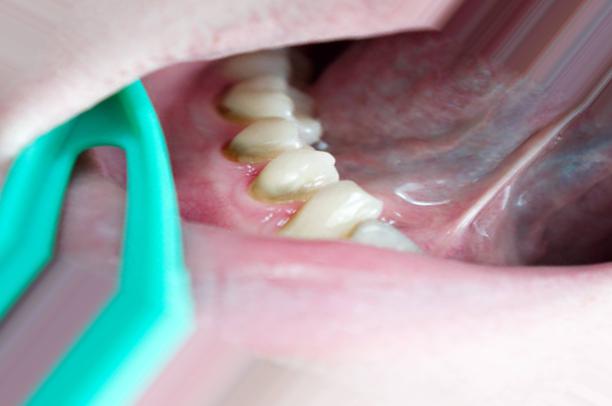
Condition: Caries